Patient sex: M
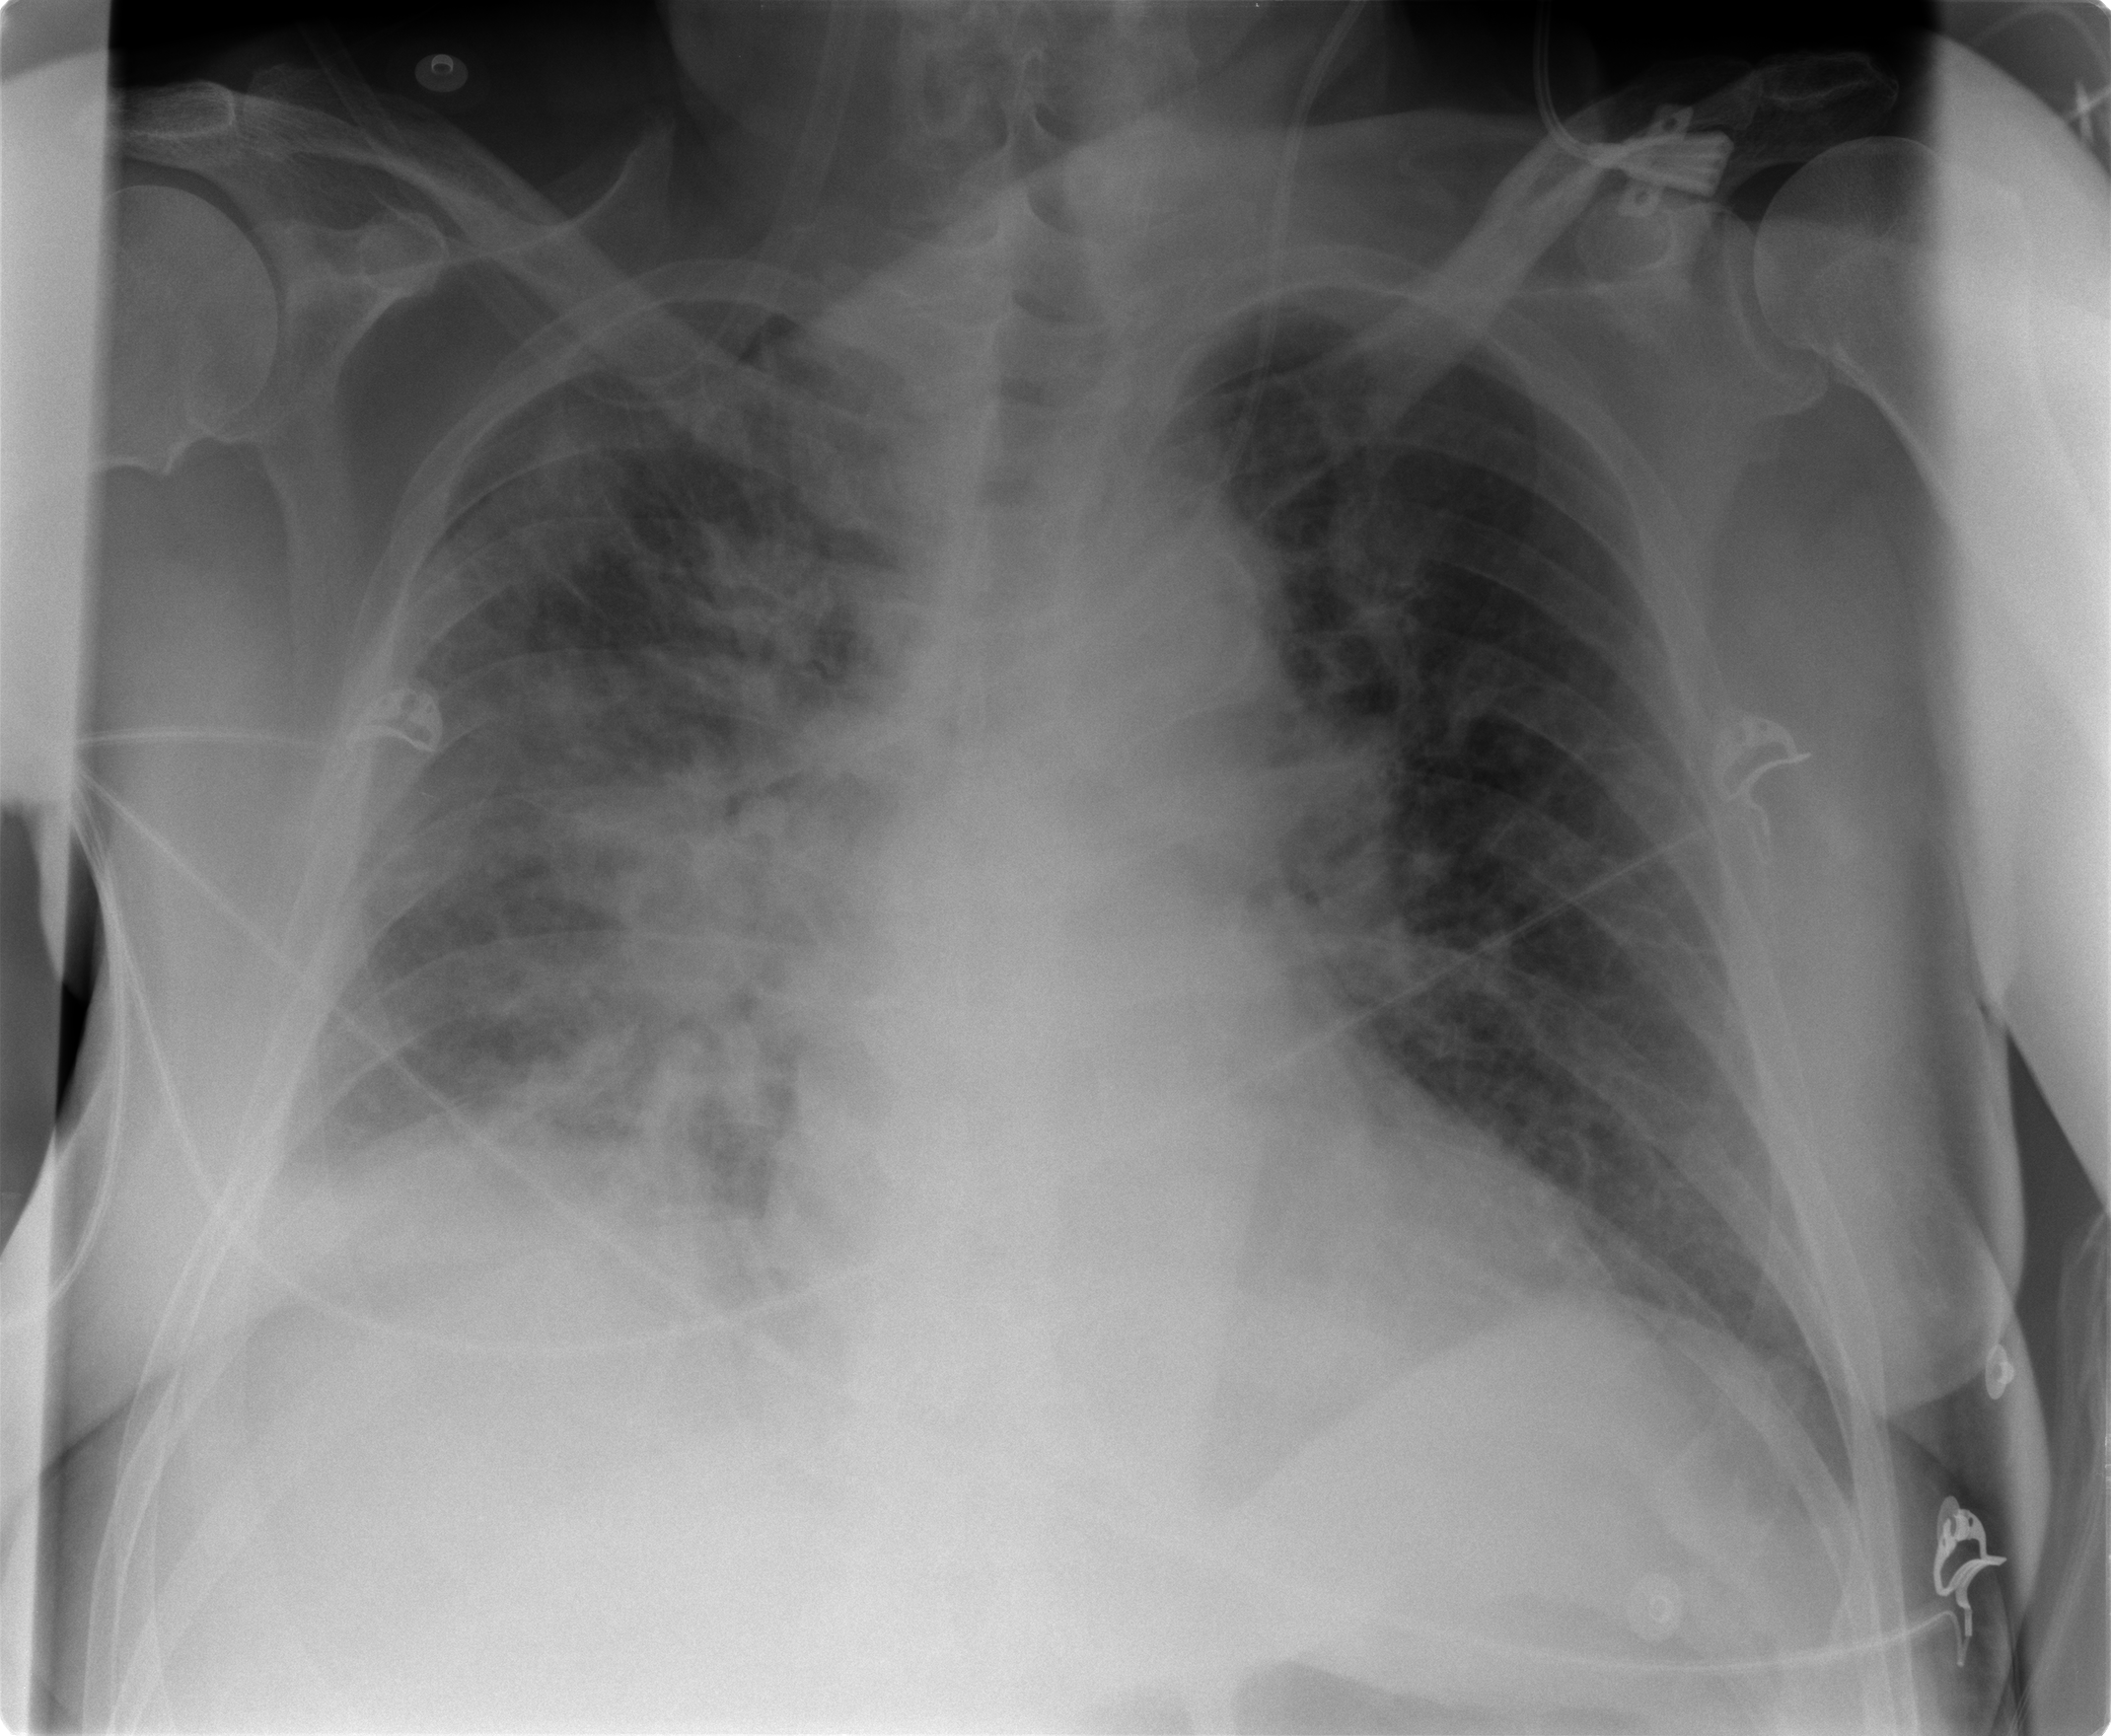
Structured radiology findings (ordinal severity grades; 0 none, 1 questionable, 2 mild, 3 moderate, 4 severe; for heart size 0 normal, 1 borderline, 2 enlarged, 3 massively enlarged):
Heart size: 2
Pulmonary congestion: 1
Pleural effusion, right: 2
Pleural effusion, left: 0
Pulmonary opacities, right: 3
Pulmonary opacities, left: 0
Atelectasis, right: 3
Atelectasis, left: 0